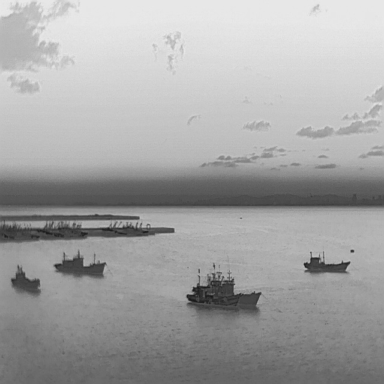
There are five bulk_carriers in the infrared image.